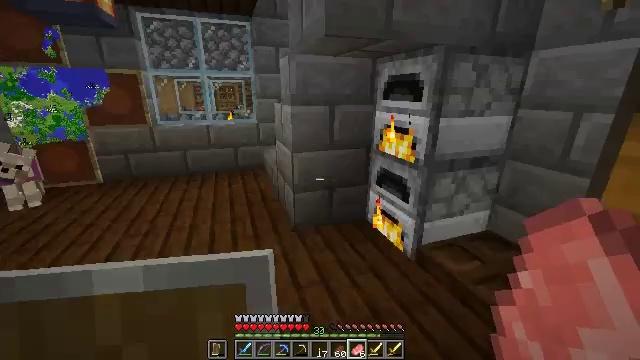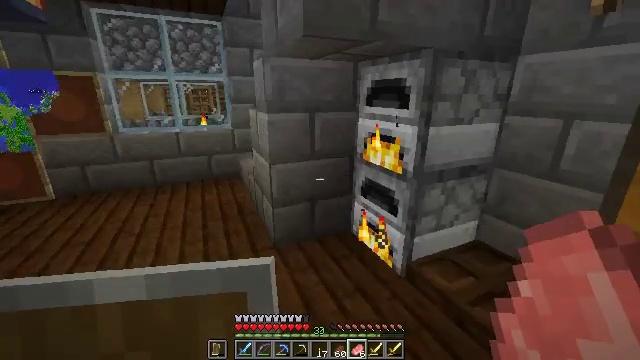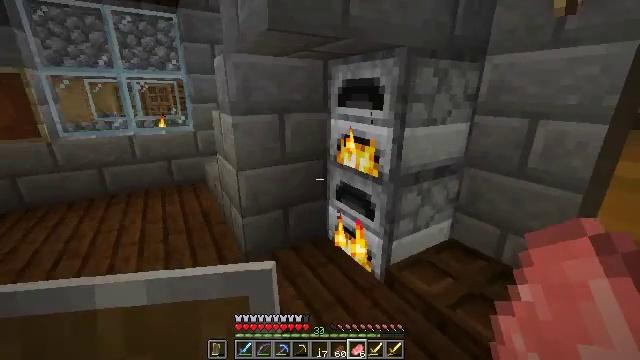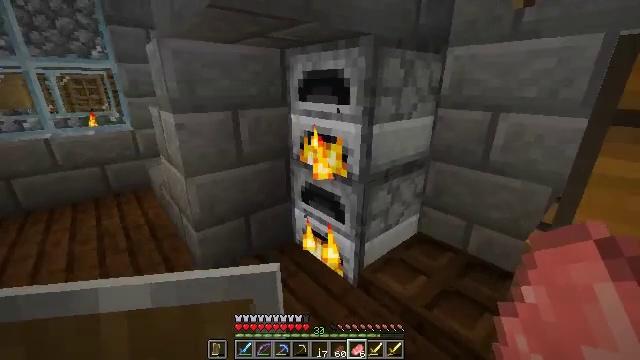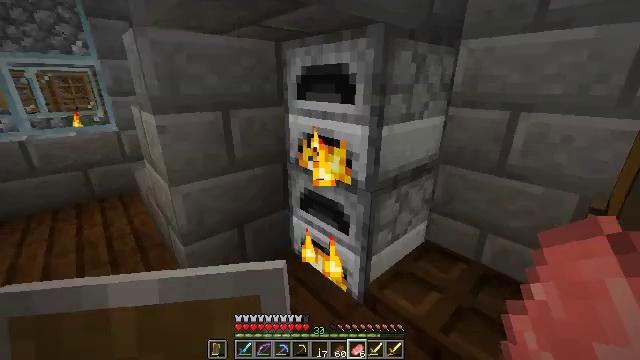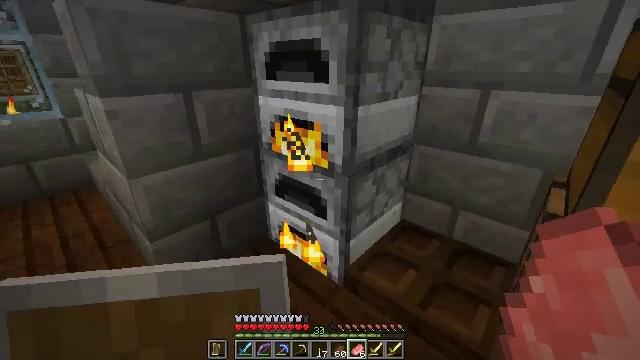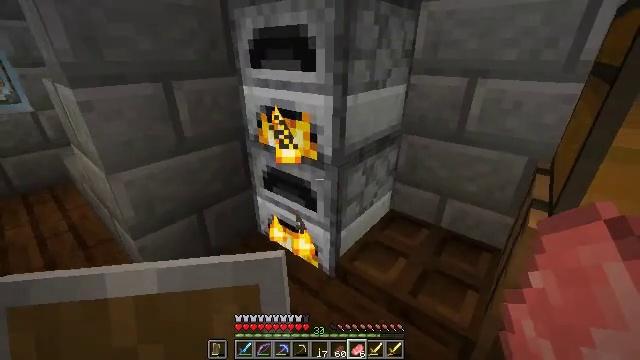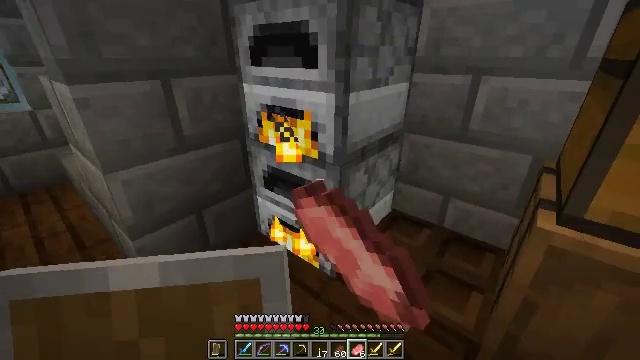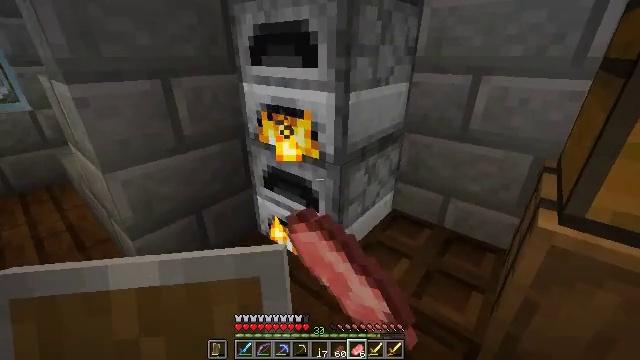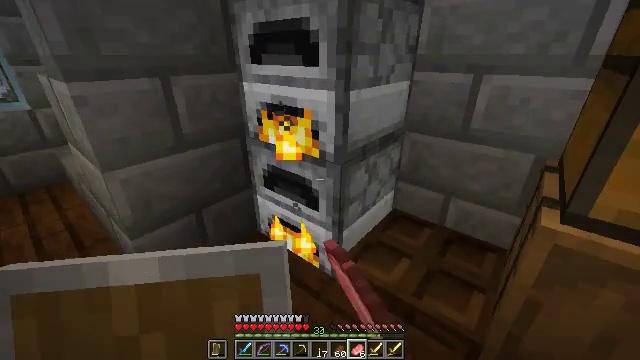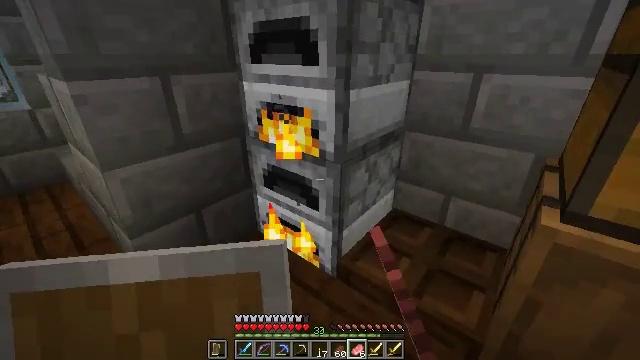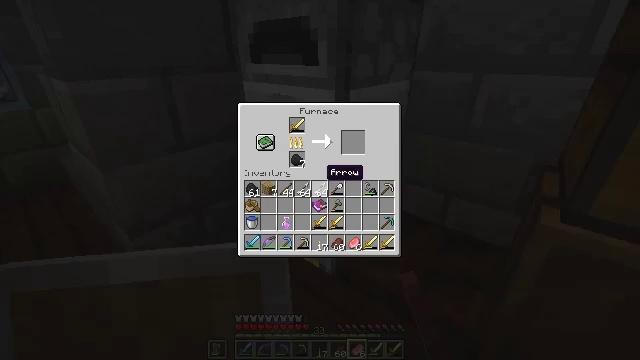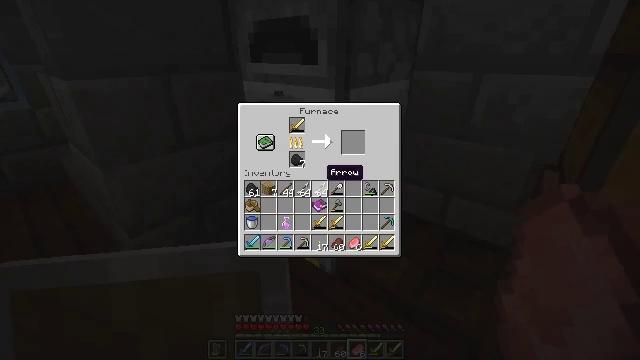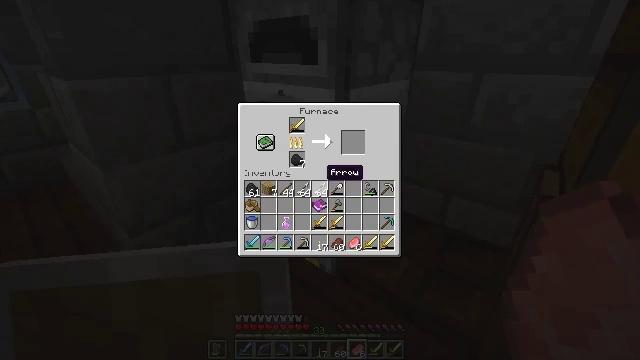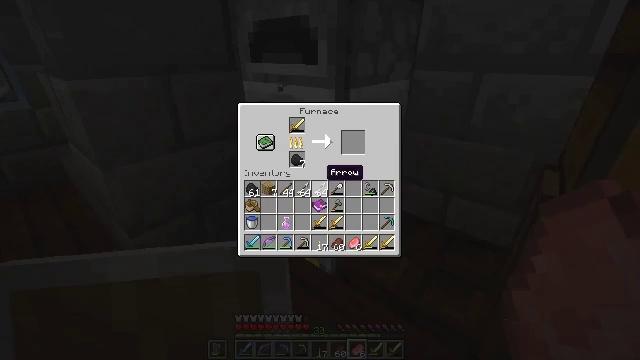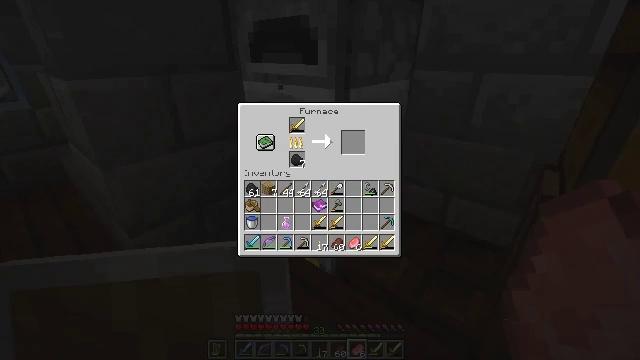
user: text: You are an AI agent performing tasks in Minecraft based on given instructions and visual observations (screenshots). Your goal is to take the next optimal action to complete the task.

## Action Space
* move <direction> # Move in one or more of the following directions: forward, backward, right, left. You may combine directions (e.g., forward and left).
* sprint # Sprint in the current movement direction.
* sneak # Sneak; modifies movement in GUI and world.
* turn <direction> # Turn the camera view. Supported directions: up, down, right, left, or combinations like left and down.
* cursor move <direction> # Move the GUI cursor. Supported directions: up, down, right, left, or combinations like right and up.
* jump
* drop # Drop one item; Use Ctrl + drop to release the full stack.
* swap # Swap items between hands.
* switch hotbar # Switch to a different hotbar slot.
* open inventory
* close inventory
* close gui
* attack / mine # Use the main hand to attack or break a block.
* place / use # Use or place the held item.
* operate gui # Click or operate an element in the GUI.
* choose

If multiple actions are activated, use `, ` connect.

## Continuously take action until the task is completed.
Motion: motion action
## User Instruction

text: craft item air
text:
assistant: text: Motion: move forward, turn right
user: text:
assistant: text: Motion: move forward, turn right
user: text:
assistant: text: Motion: move forward, turn right and down
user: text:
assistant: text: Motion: turn right
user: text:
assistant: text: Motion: turn right and down
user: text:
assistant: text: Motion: turn right and down, use / place
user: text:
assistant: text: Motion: use / place
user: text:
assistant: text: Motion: no_op
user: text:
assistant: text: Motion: no_op
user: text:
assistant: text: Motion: no_op
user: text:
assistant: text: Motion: open gui
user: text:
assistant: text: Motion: no_op
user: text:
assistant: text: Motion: no_op
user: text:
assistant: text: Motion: no_op
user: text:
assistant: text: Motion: no_op
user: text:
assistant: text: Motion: no_op
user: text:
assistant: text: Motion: no_op
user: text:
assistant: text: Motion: no_op
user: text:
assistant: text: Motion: no_op
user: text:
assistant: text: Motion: no_op
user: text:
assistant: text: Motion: no_op
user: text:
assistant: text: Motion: no_op
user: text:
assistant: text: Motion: cursor move right and down
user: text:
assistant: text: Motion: cursor move up
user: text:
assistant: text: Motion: cursor move up
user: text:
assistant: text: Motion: no_op
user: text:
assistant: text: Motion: no_op
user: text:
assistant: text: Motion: turn right and up, close gui
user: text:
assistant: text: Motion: turn up
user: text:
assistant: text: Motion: use / place